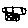
Label: car